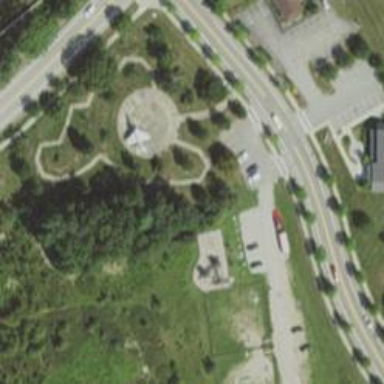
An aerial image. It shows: Memorial site with historic significance.